二年级 · 画法几何学
猫看到的图形是( )。

(1)

(2)

(3)

\}
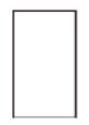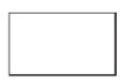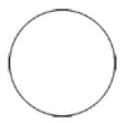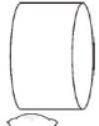
答案: 1)